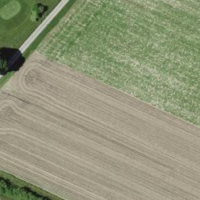
EUNIS habitat code: 52
Species observed at this site:
Prunus padus